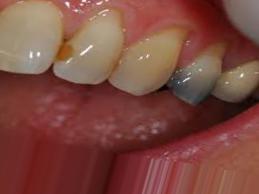
Condition: Tooth Discoloration